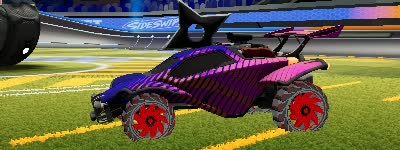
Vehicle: octane